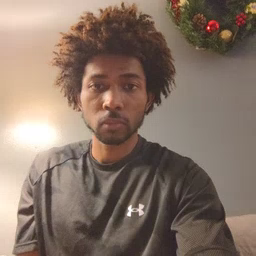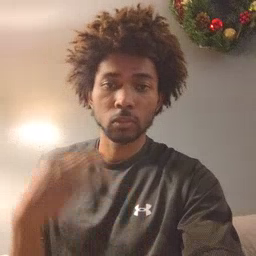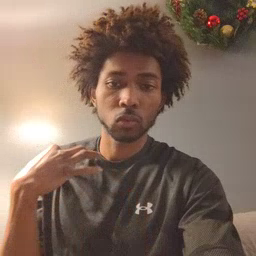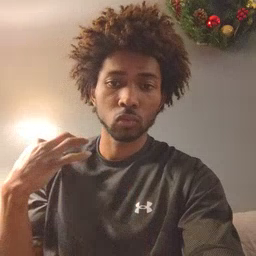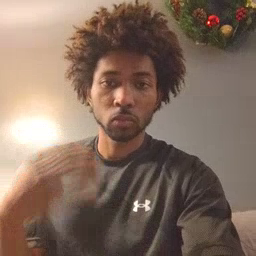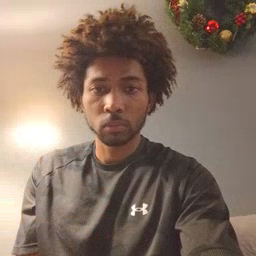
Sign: shirt